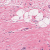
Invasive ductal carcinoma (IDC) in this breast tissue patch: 0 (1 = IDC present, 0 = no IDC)